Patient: sex F, age 59
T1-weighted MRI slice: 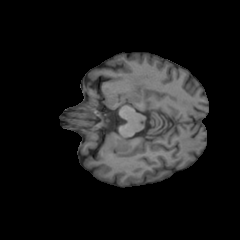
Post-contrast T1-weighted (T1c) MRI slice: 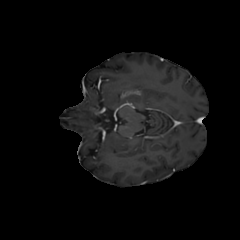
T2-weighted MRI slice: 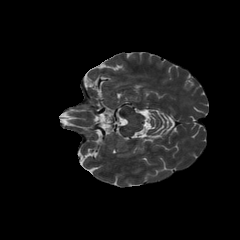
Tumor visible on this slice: yes
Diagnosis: Glioblastoma, IDH-wildtype
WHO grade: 4